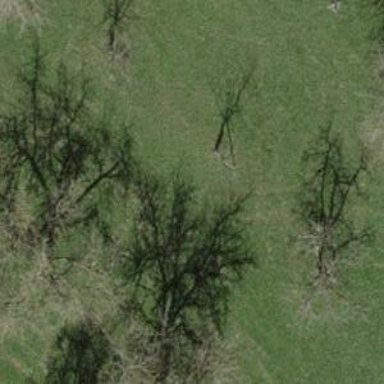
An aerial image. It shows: Beautiful tree in nature.